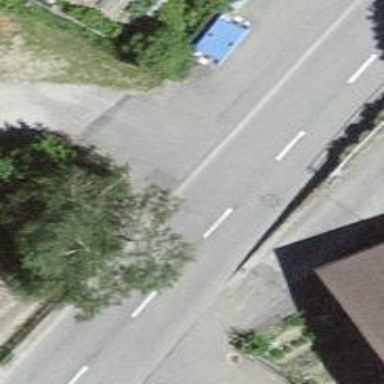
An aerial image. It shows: Bus stop along the road.